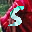
Label: 5